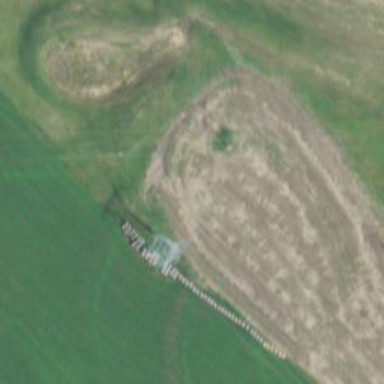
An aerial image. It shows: Power tower.